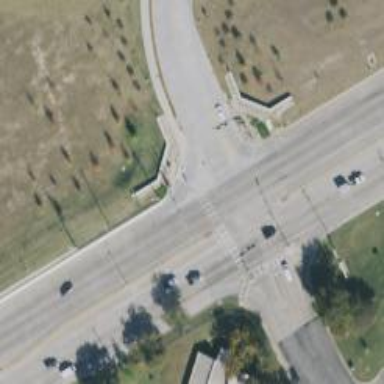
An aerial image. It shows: Secondary road.